高一 · 代数
（2015 春・唐山校级月考）函数 $y=f(x)$ 的解析式由下列程序确定

根据左侧程序求下列各式的值 (直接写出结果即可)

(1) $f\left(\frac{\pi}{6}\right)=$ \$ \qquad \$ ;

(2) $f(0)=$ \$ \qquad \$ ;

(3) $f\left(-\frac{1}{2}\right)=$ \$ \qquad \$
(4) $\left.\operatorname{flf}\left(\frac{2 \pi}{3}\right)\right]=$ \$ \qquad \$
(5) 函数 $f(x)$ 的解析式为: \$ \qquad \$ .
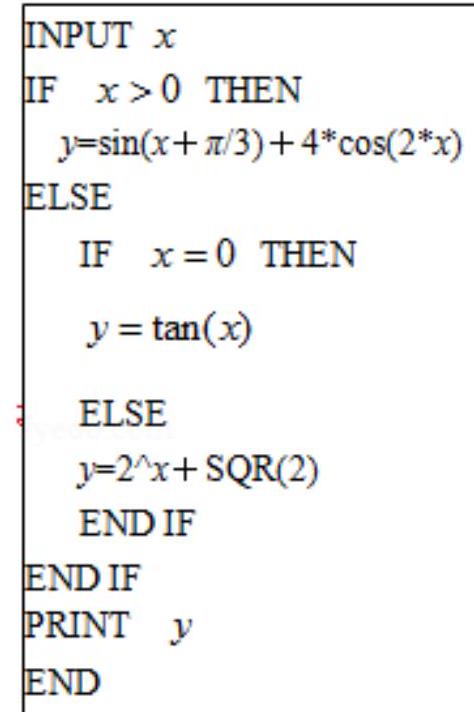
答案: 解: $\because$ 模拟执行程序, 可得程序的功能是求分段函数 $f(x)=\left\{\begin{array}{cl}\sin \left(x+\frac{\pi}{3}\right)+4 \cos 2 x & x>0 \\ 0 & x=0 \\ 2^{x}+\sqrt{2} & x<0\end{array}\right.$ 的值,
$\therefore$ (1) 3 (2) 0
(3) $\frac{3 \sqrt{2}}{2}$
(4) $\frac{1}{4}+\sqrt{2}$
(5) $f(x)=\left\{\begin{array}{cl}\sin \left(x+\frac{\pi}{3}\right)+4 \cos 2 x & x>0 \\ 0 & x=0 \\ 2^{x}+\sqrt{2} & x<0\end{array}\right.$.

故答案为: $3,0, \frac{3 \sqrt{2}}{2}, \frac{1}{4}+\sqrt{2}, f(x)=\left\{\begin{array}{cc}\sin \left(x+\frac{\pi}{3}\right)+4 \cos 2 x & x>0 \\ 0 & x=0 \\ 2^{x}+\sqrt{2} & x<0\end{array}\right.$.